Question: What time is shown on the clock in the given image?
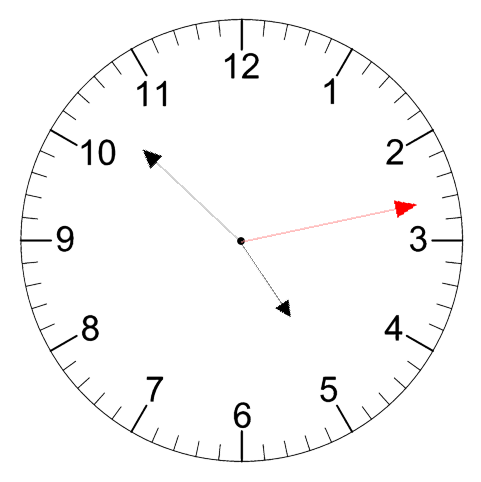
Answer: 04:52:13